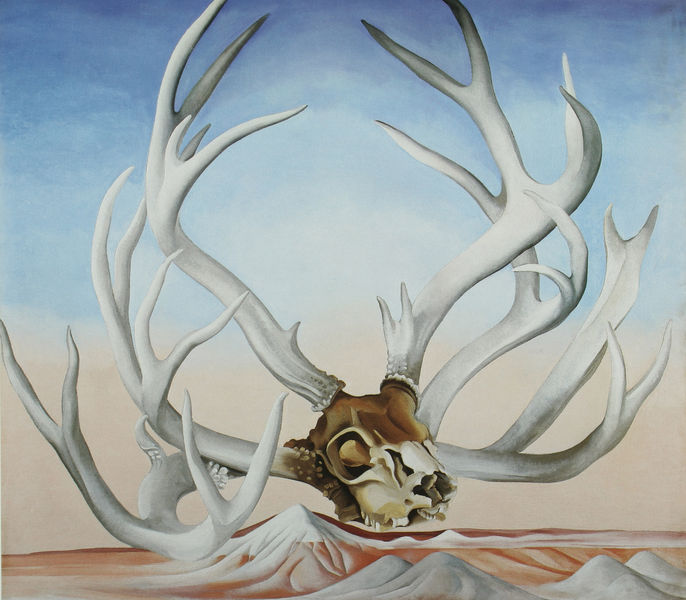
Titel: From the Farway Nearby
Künstler: Georgia O'Keeffe
Standort: New York
Institution: The Metropolitan Museum of Art
Schlagwörter: baum, berg, blau, himmel, kopf, schatten, weiß, wolken, landschaft, ocker, äste, braun, grau, hell, licht, nase, orange, pastell, ölbild, rot, schnee, tier, beige, malerei, symbolismus, augen, schädel, tod, tot, horn, horizont, hügel, weite, auge, realismus, rosa, tal, fliegen, fell, hellblau, spanien, afrika, berge, gebirge, modern, wüste, bergkette, wild, surreal, surrealismus, knochen, vanitas, vergänglichkeit, schweben, dali, salvador dali, traum, plastisch, täler, augenhöhlen, jagd, zacken, gebiss, oberkiefer, skelett, totenkopf, zähne, hirsch, hörner, zeit, geweih, gebirgskette, elfenbein, gabelung, trophäe, surrealistisch, wachsen, hirschgeweih, rotwild, gebeine, enden, keeffe, o'eeffe, salvador, o keeffe, ender, hgjmkl, magritte, o keeffee, schneegeweih, sdfzghjk, sechsender, skull, surreailismus, surrealismus hellblau